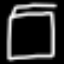
Label: square